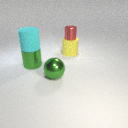
large cyan rubber cylinder above large green metal cylinder